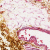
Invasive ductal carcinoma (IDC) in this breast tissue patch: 0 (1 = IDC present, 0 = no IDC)